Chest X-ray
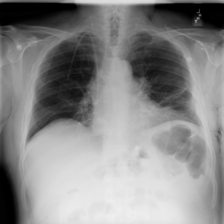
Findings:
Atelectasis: negative
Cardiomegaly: negative
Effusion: negative
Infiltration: negative
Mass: negative
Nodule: negative
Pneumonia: negative
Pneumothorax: positive
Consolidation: negative
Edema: negative
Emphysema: negative
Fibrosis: negative
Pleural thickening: negative
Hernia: negative